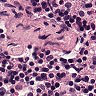
Metastatic tissue present: no